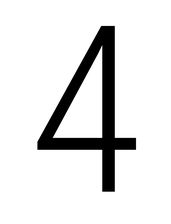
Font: Roboto_Condensed_Light